Interaction volume radius: 5 \u00c5
Interaction volume height: 15 \u00c5
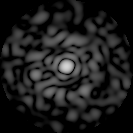
Disorder parameter: 0.8293